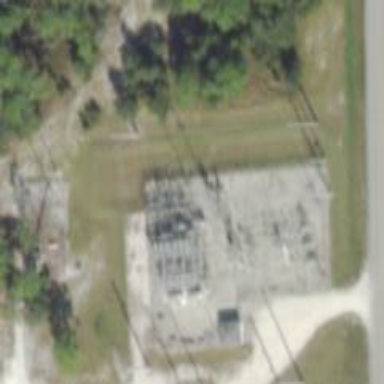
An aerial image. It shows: Outdoor distribution substation protected by fence.